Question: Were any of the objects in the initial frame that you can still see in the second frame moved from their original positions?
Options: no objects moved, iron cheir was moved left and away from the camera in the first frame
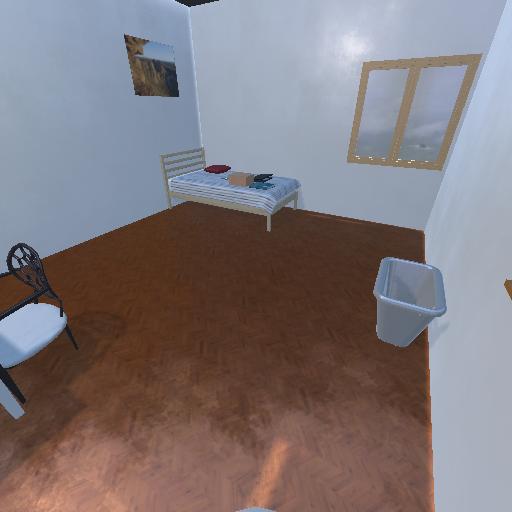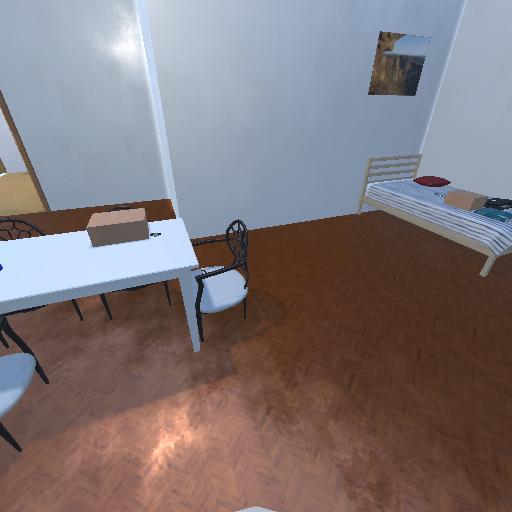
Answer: no objects moved